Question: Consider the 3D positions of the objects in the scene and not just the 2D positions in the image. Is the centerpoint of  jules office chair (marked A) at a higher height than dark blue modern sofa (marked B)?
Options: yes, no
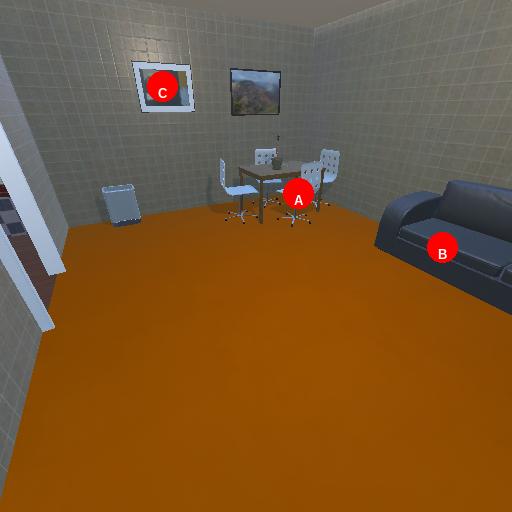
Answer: yes